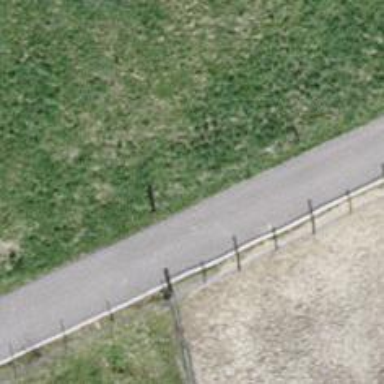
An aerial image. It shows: Well-maintained track road of grade 1.